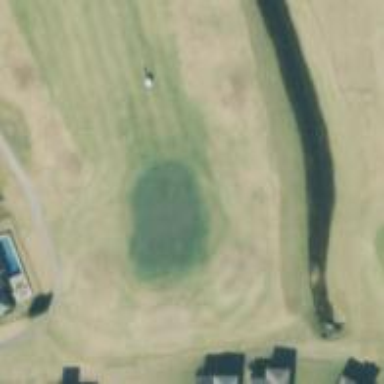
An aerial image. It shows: Golf hole.